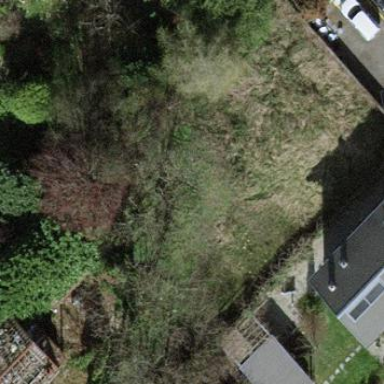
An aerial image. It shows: Garden enclosed by fence.